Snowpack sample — Buffalo Mountain, Silverthorne, Colorado, USA (2/22/26, 2:02 PM MST)
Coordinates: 39.622, -106.113
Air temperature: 33 °F
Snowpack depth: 63 cm
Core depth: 40 cm
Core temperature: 26.6 °F
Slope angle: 11°, slope face: 116°
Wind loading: low
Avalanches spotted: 0
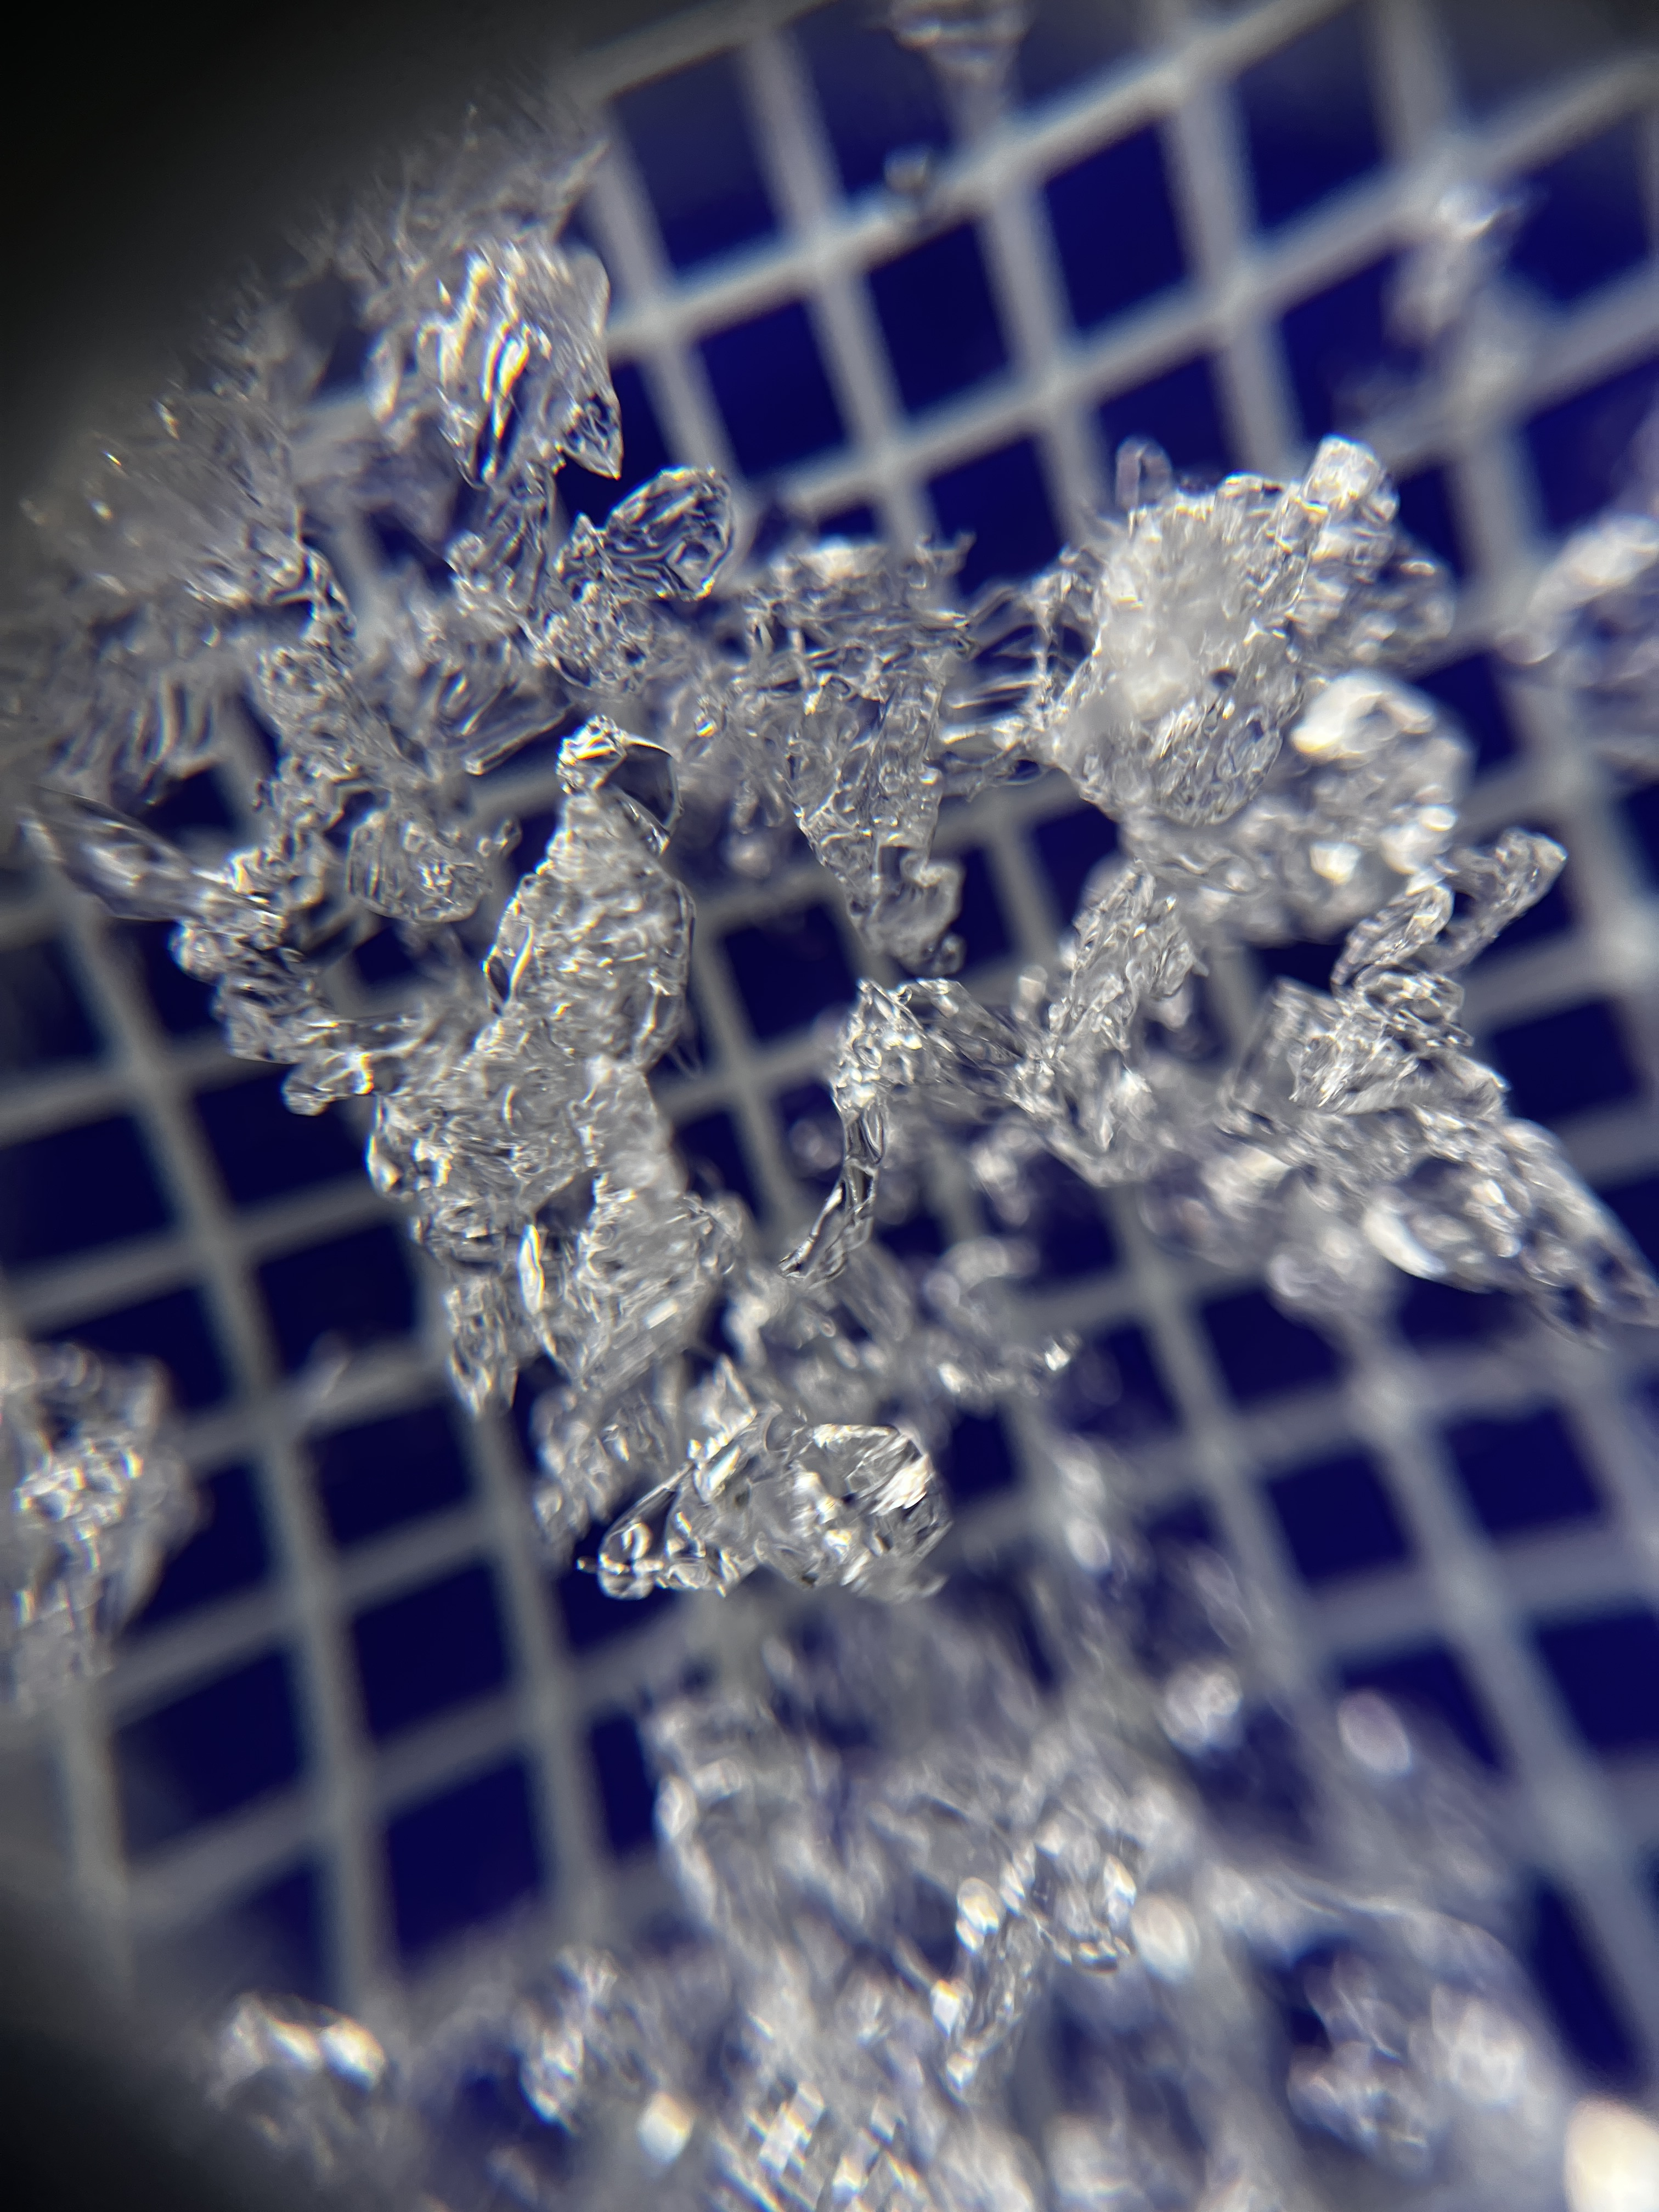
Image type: magnified_profile
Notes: In a firebreak similar to site 1, minimal wind loading with no spotted avalanches (not many faces in view though)